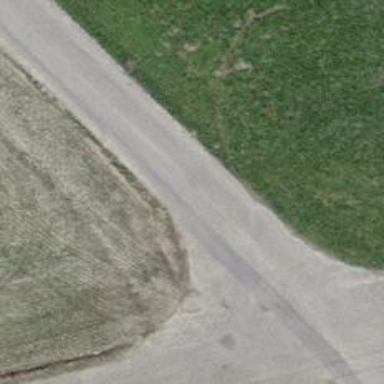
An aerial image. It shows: Paved residential road.